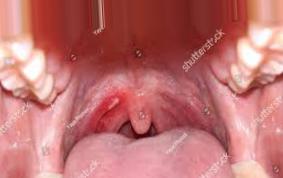
Condition: Mouth Ulcer